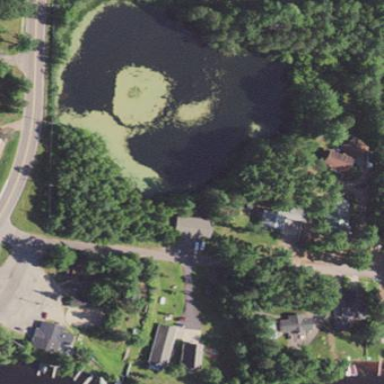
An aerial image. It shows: Peaceful pond surrounded by nature.